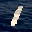
Label: 1